八年级 · 解析几何
某同学在数学活动课上做如下操作 (如图所示): 第一步: 作一个正方形 $A B C D$; 第二步：分别取 $A D, B C$ 的中点 $M, N$, 连接 $M N$; 第三步: 以点 $N$ 为圆心, $N D$ 长为半径画弧, 交 $B C$ 的延长线于 $E$; 第

四步: 过 $E$ 作 $E F \perp A D$, 交 $A D$ 的延长线于 $F$, 则 $\frac{C E}{C D}$ 的值是
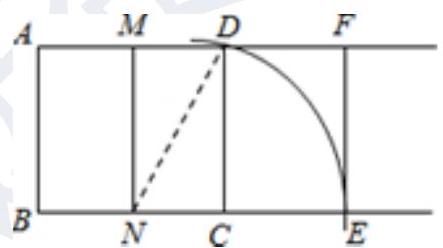
答案: $\frac{\sqrt{5}-1}{2}$
解析: 在正方形 $A B C D$ 中, 取 $A B=2 a$,

$\because N$ 为 $B C$ 的中点,

$\therefore N C=\frac{1}{2} B C=a$.

在Rt $\triangle D N C$ 中, $N D=\sqrt{N C^{2}+C D^{2}}=\sqrt{5} a$.

又 $\because N E=N D$,

$\therefore C E=N E-N C=(\sqrt{5}-1) a$

$\therefore \frac{C E}{C D}=\frac{\sqrt{5}-1}{2}$.